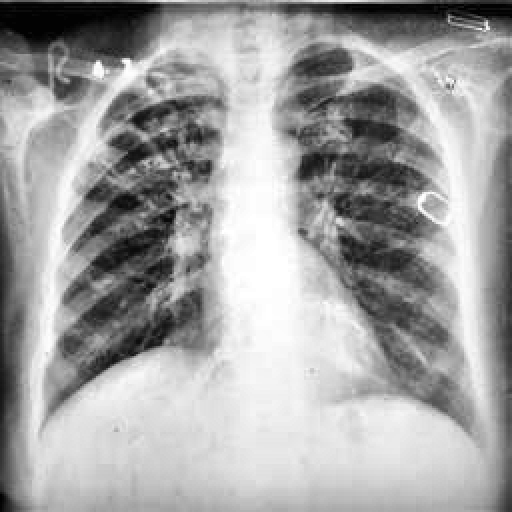
Finding: TUBERCULOSIS